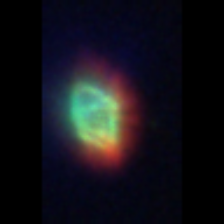
Taxon: Gyrodinium
Group: Dinoflagellates